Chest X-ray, PA view. Patient: 25 years old, sex M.
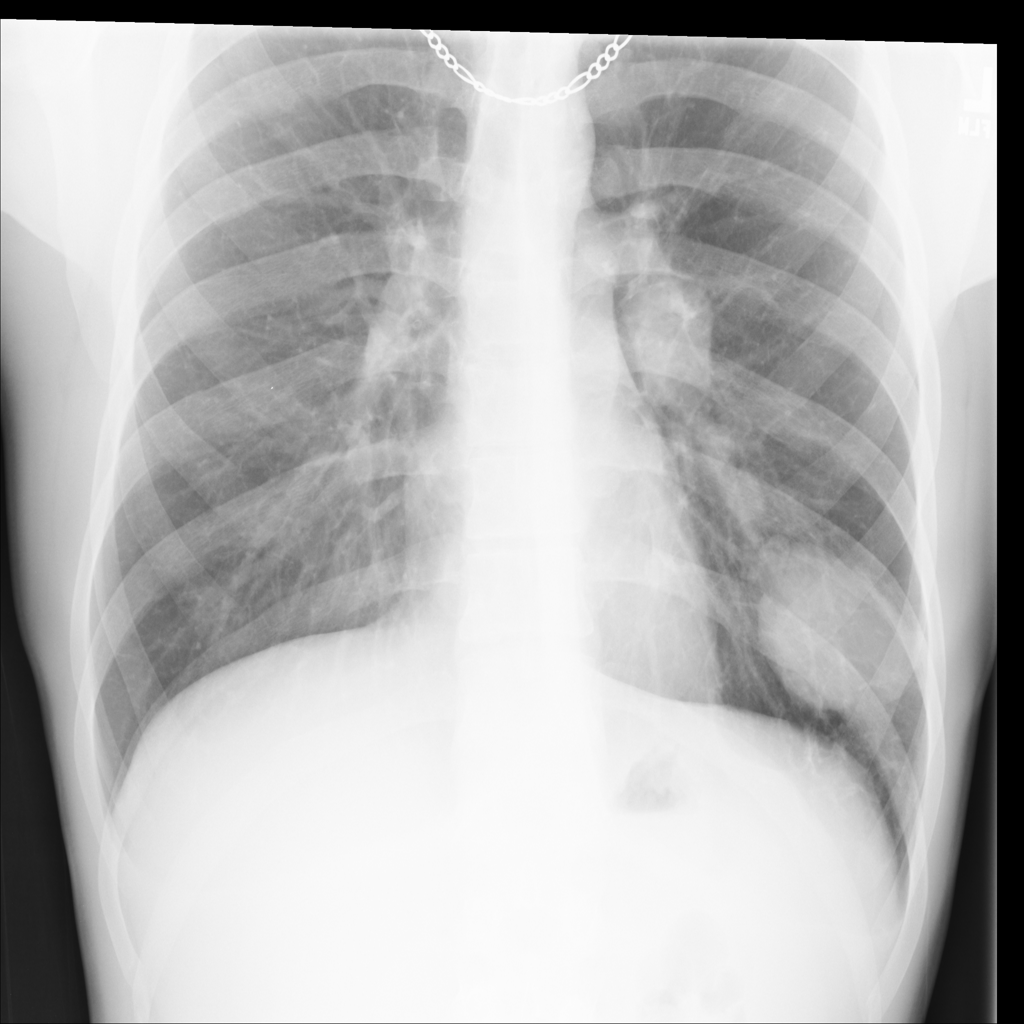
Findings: Mass